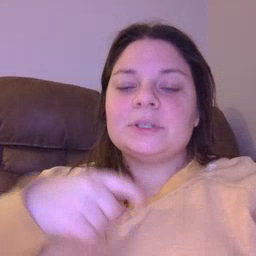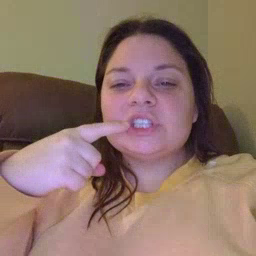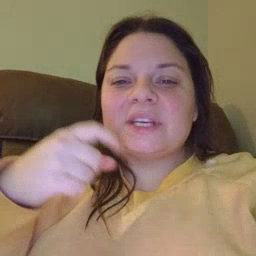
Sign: tooth